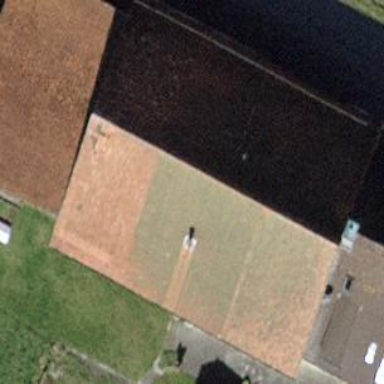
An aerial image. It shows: Gabled roof farm building.